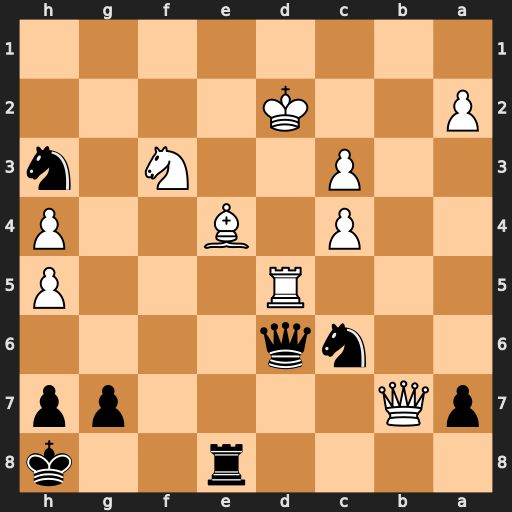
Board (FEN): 4r2k/pQ4pp/2nq4/3R3P/2P1B2P/2P2N1n/P2K4/8
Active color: b
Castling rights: -
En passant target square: -
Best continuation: Qf4+ Kc2 Qxe4+